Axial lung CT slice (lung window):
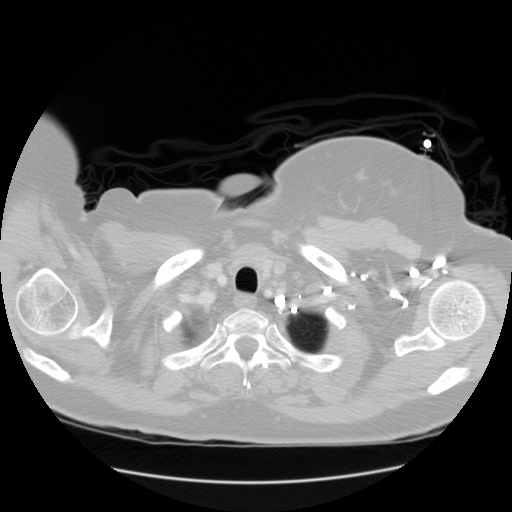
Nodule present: no